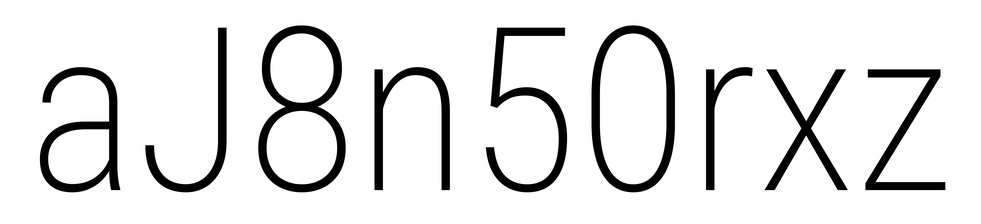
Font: Roboto_Condensed_ExtraLight